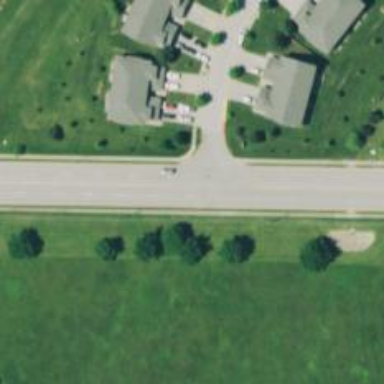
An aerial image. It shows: Secondary road with asphalt surface.